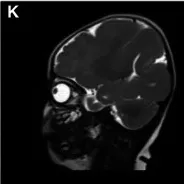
T2-weighted axial. Magnetic resonance imaging: showing abnormal changes bilaterally in the temporo-parietal occipital gyri and sulci, pachygyria and lissencephaly.
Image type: radiology (mri)